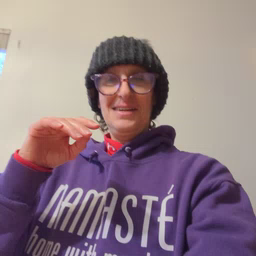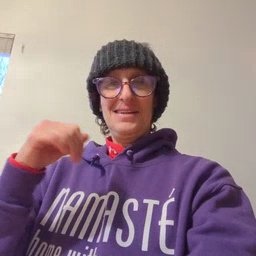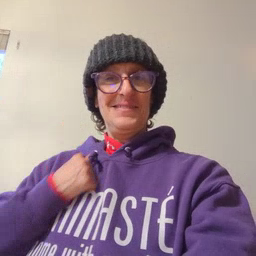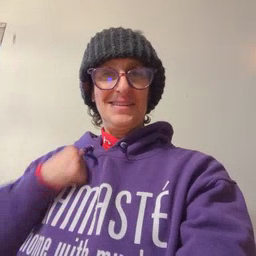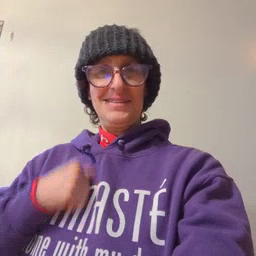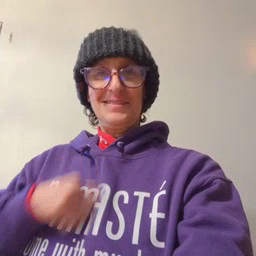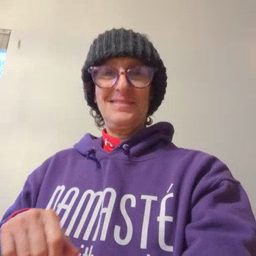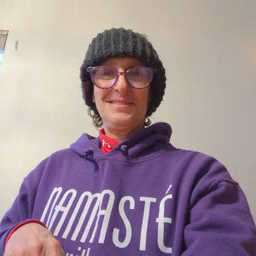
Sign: bath